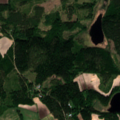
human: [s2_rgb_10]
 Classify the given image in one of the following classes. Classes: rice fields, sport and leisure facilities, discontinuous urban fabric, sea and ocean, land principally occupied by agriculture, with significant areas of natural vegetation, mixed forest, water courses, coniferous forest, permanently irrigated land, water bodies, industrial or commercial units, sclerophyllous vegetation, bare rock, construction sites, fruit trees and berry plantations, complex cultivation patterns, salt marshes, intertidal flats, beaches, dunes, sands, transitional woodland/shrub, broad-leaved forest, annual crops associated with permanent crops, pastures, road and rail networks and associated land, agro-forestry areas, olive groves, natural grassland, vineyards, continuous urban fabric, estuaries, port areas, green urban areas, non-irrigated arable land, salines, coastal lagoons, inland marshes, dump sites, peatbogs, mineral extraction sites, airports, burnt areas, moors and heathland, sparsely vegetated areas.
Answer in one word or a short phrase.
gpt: non-irrigated arable land, land principally occupied by agriculture, with significant areas of natural vegetation, coniferous forest, mixed forest